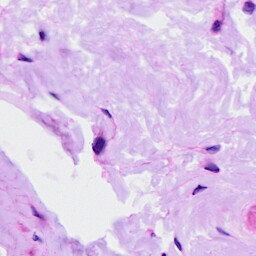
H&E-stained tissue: Ovarian